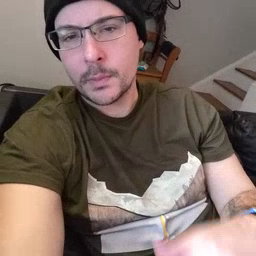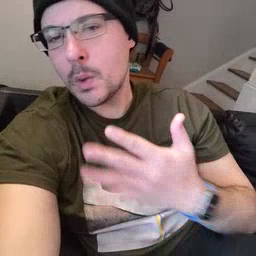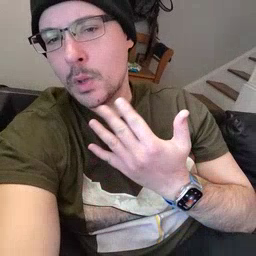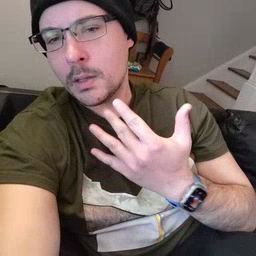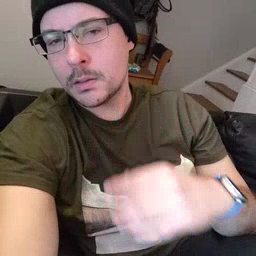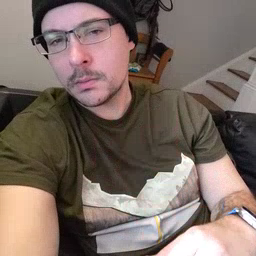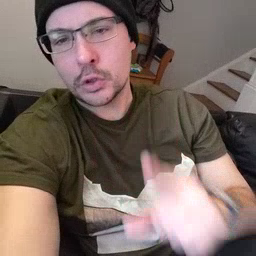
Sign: wait